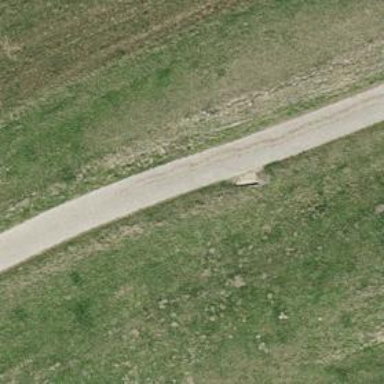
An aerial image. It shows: Paved track with grade1 quality.